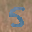
Label: 5